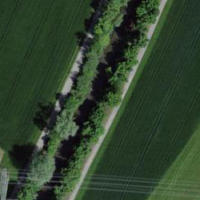
EUNIS habitat code: 52
Species observed at this site:
Cornus sanguinea
Euonymus europaeus